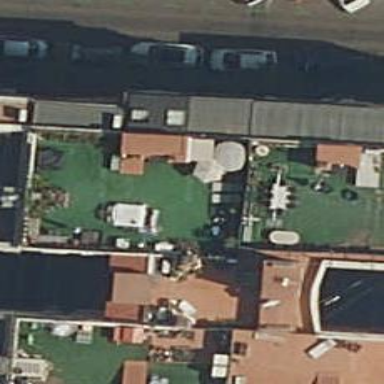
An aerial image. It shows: Restaurant.